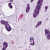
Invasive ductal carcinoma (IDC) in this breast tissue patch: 1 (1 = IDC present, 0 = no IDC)